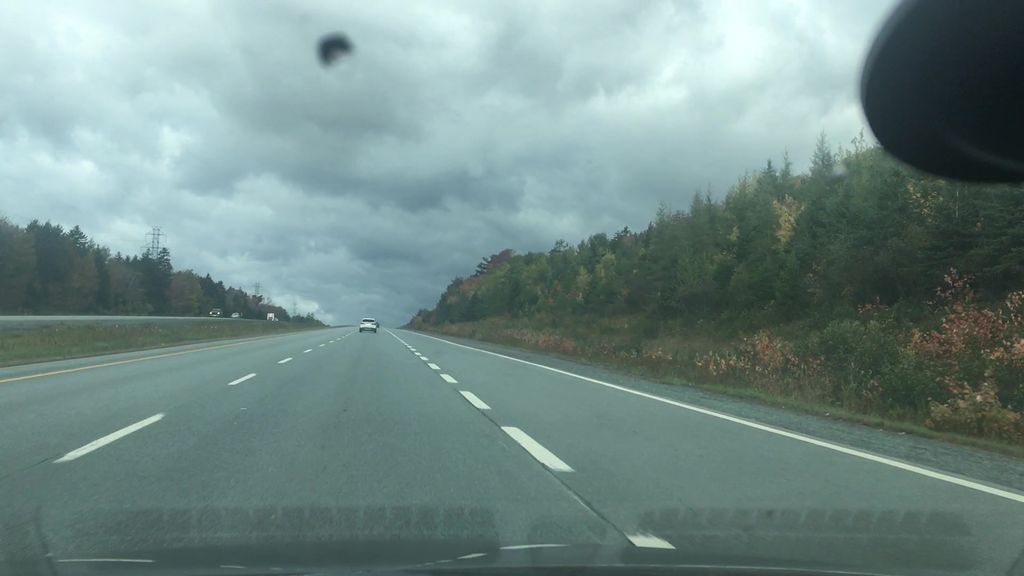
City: halifax